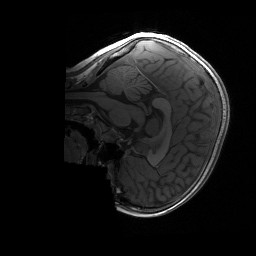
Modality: T1w
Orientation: sagittal
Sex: female
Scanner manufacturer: siemens
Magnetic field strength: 3 T
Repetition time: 1.9 s
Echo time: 0.00243 s